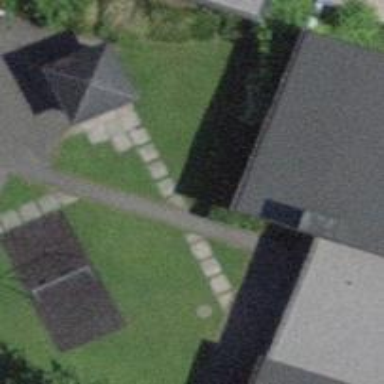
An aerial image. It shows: Kindergarten.